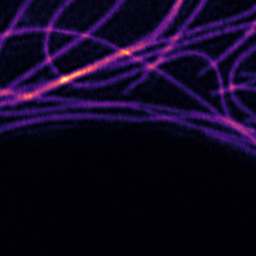
Label: Super-resolution Microtubules image